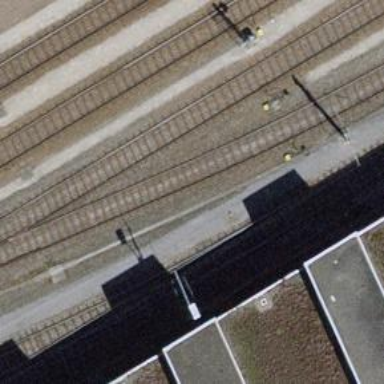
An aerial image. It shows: Railway line with contact line electrification. This is spur service line.